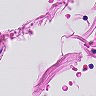
Metastatic tissue present: no